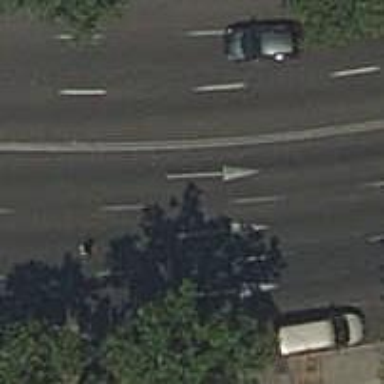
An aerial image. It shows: Asphalt road with sidewalks on both sides. The road is classified as primary highway.